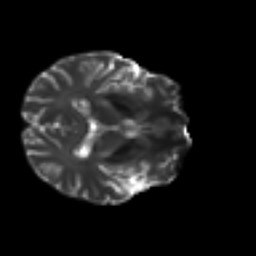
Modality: T2w
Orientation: axial
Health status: ill
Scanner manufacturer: philips
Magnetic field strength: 3 T
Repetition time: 9 s
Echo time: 0.127 s